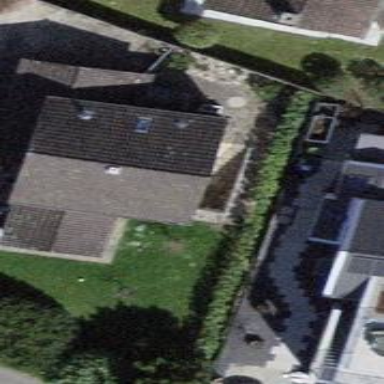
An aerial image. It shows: Building with tiled roof.